Question: I want to ssh to a server with 'paramiko' modules, but when I do this, Get the server respons like:
Error:only support xterm terminal

Connect code:
'''
ssh = paramiko.SSHClient()
ssh.set_missing_host_key_policy(paramiko.AutoAddPolicy())
ssh.connect(hostname=blip,username=bluser,password=blpasswd)
channel = ssh.invoke_shell()
'''
How can I set the terminal type?
My evn:
OS:windows 7
IDE:pycharm
python version:3.4
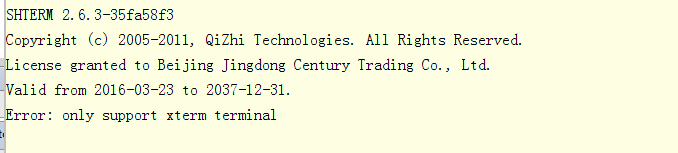
Answer: According to <URL>, you'd need to set the 'TERM' environment variable to 'xterm'.
However, according to the <URL>, you can tell 'invoke_shell' to emulate a terminal type like so:
'''
ssh.invoke_shell(term='xterm')
'''